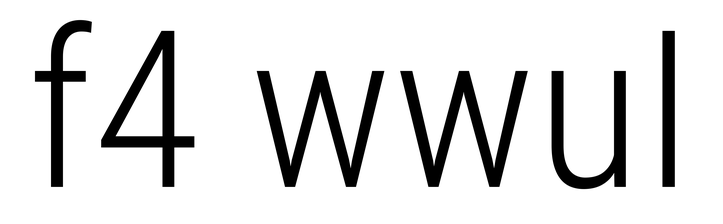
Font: Roboto_Condensed_Light